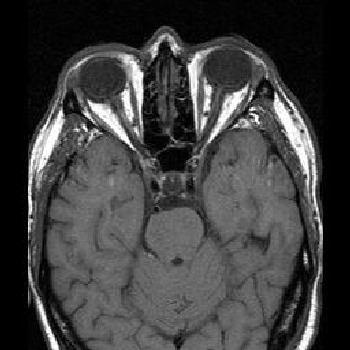
Label: notumor